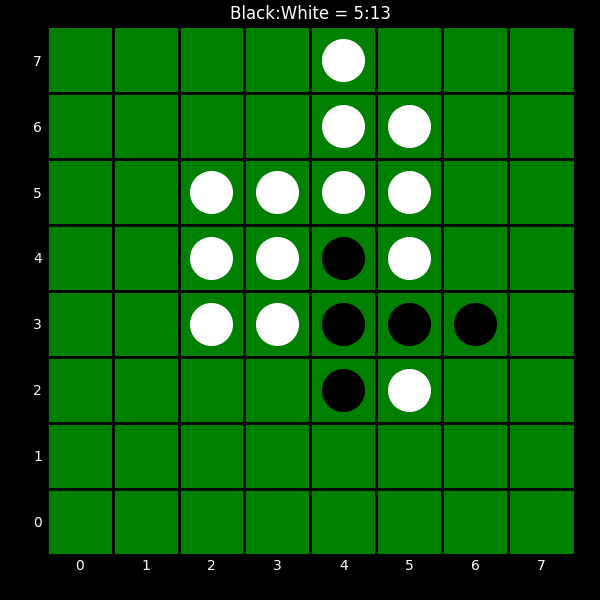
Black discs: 5
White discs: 13